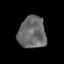
Tissue: prostate
Cell type: Myeloid cells
Senescence score: 0.3114
Nuclear area (px): 863
Mean DAPI intensity: 106.346